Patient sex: M
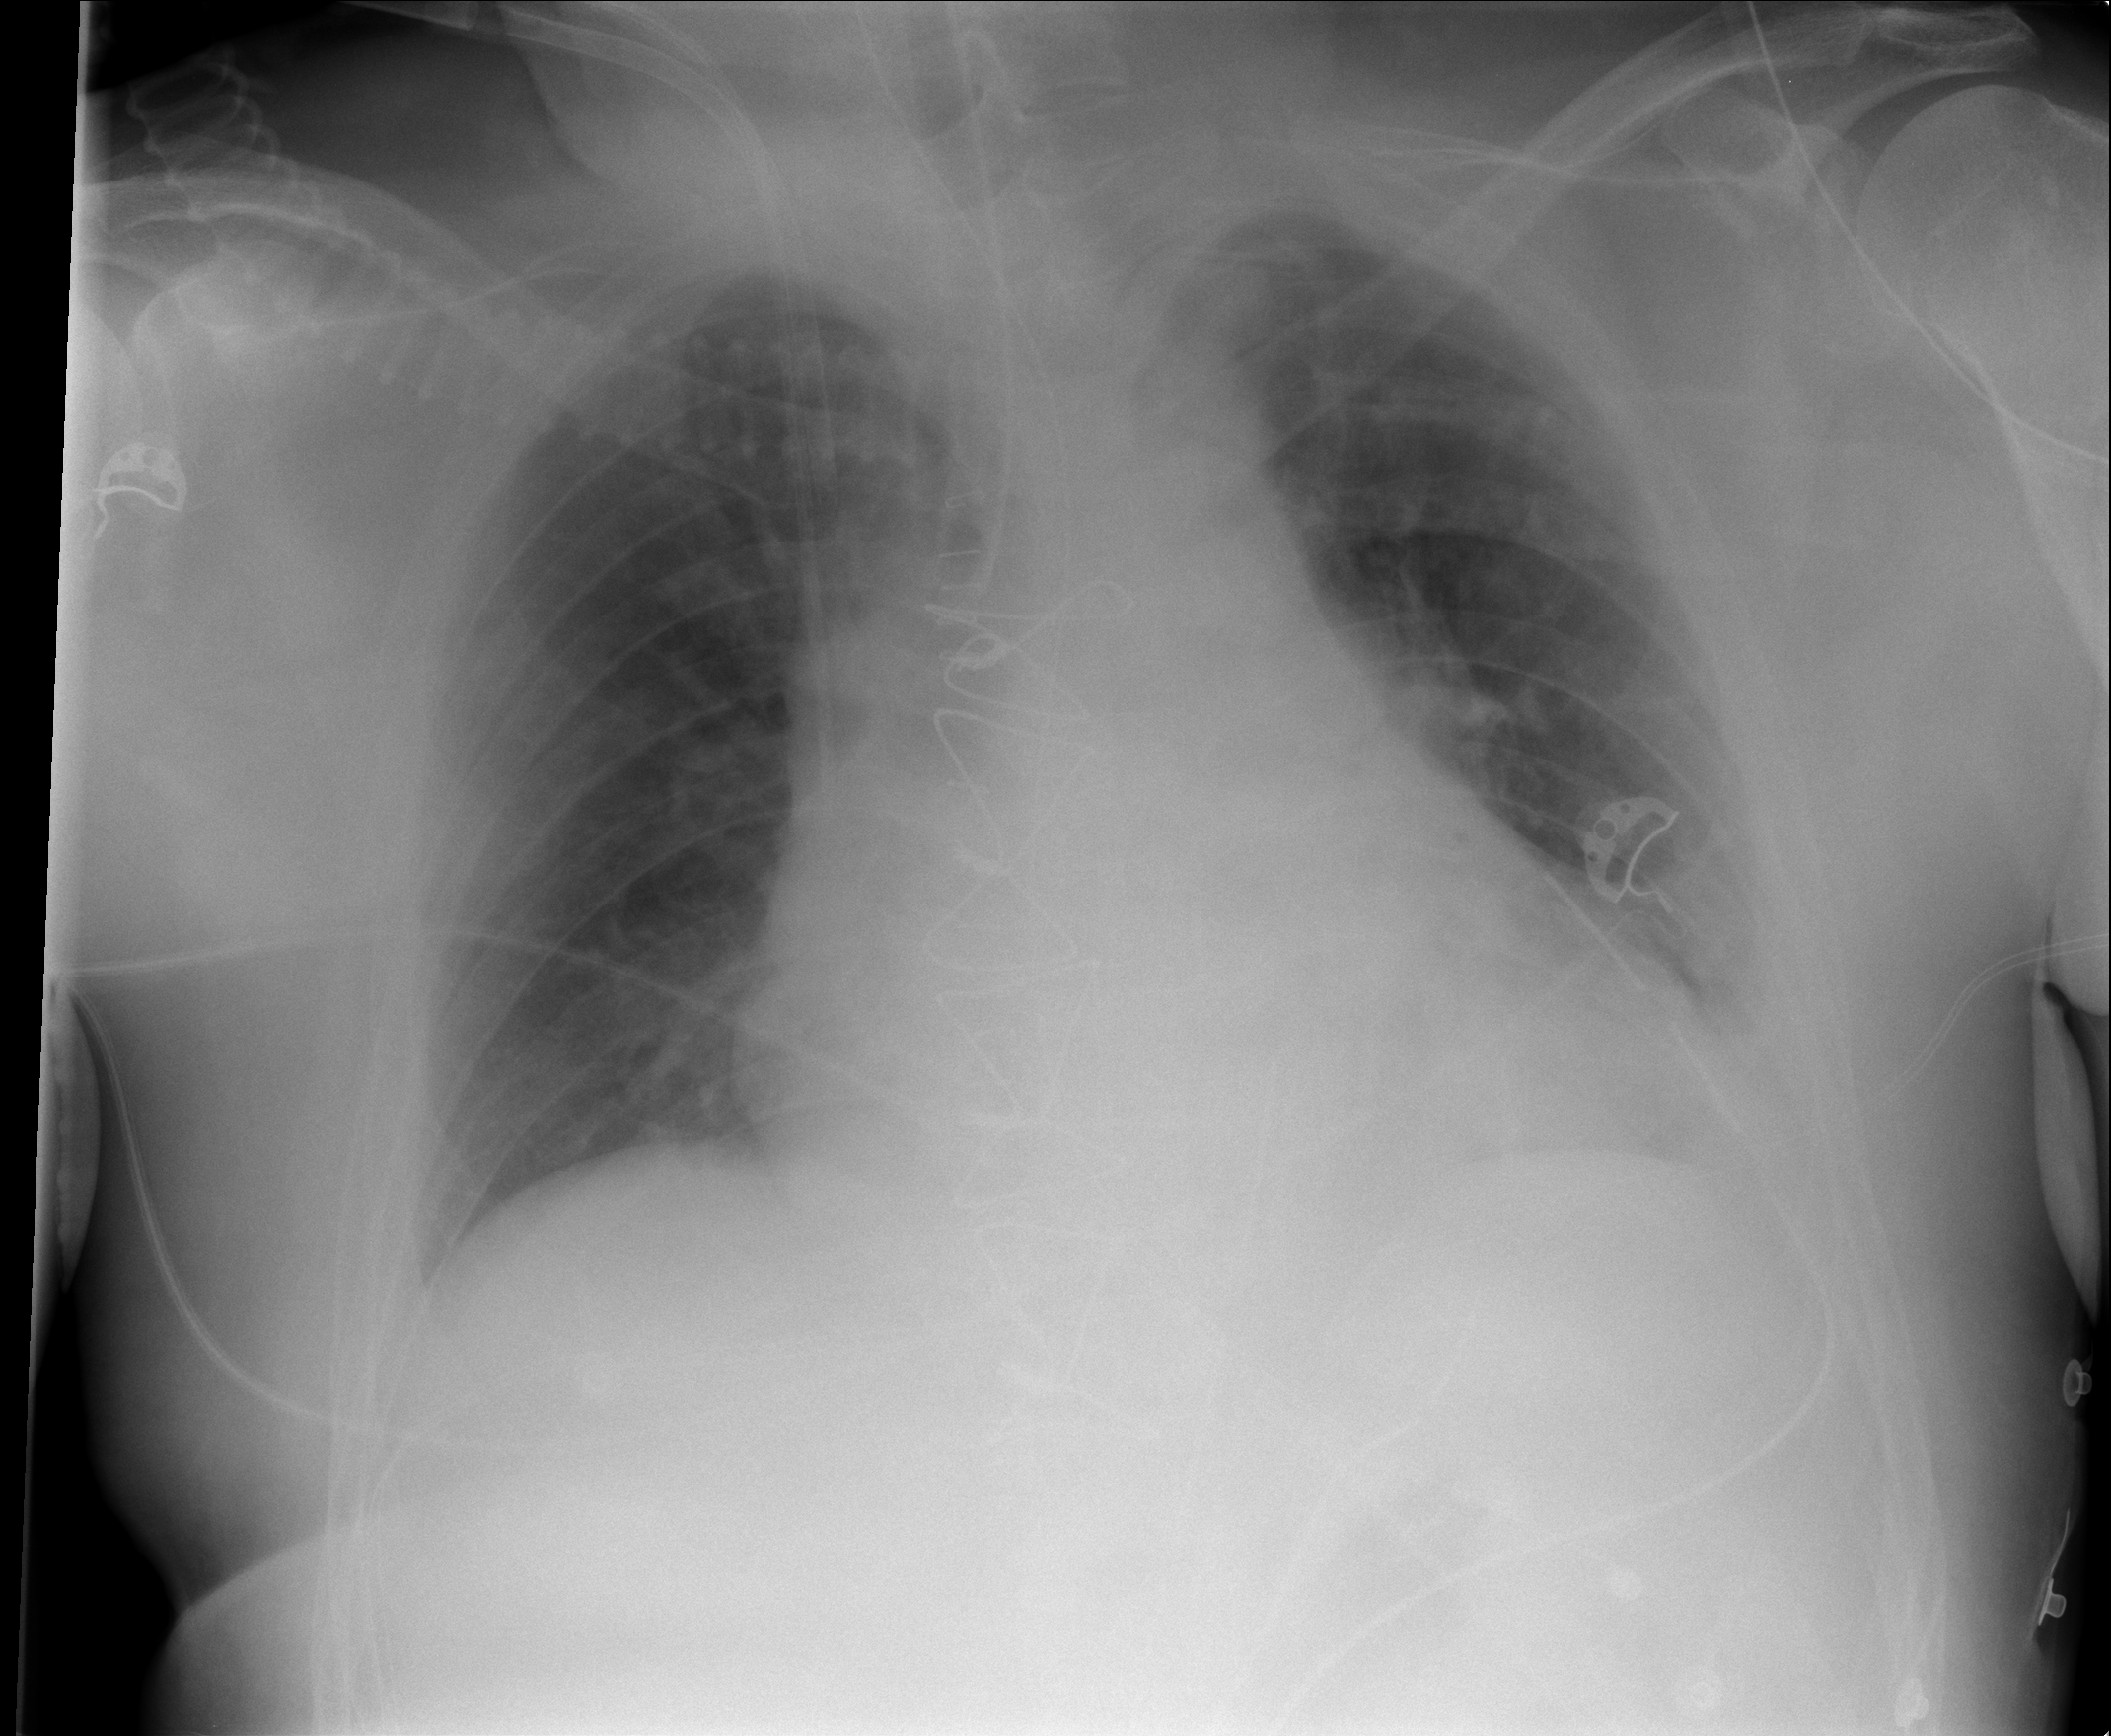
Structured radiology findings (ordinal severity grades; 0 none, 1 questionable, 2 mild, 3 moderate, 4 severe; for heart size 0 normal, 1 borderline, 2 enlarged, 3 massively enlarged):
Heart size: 0
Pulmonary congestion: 0
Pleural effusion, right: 0
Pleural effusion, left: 1
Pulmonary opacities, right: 0
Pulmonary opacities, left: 0
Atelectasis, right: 0
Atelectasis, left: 1